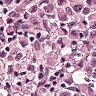
Metastatic tissue present: yes